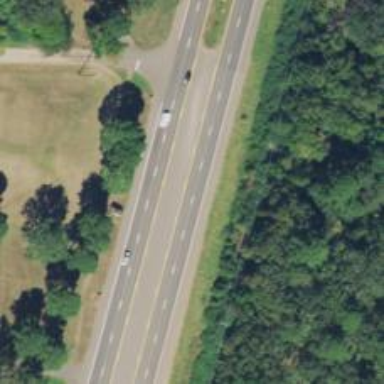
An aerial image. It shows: Asphalt trunk highway classified as expressway.